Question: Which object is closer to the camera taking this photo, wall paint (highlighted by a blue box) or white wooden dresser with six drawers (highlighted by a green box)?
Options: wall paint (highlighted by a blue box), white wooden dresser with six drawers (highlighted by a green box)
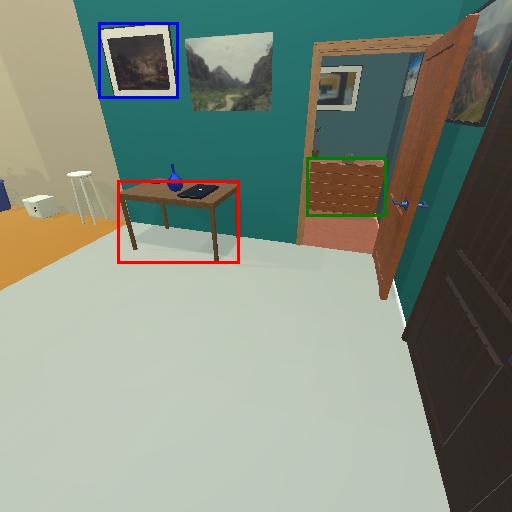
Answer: wall paint (highlighted by a blue box)